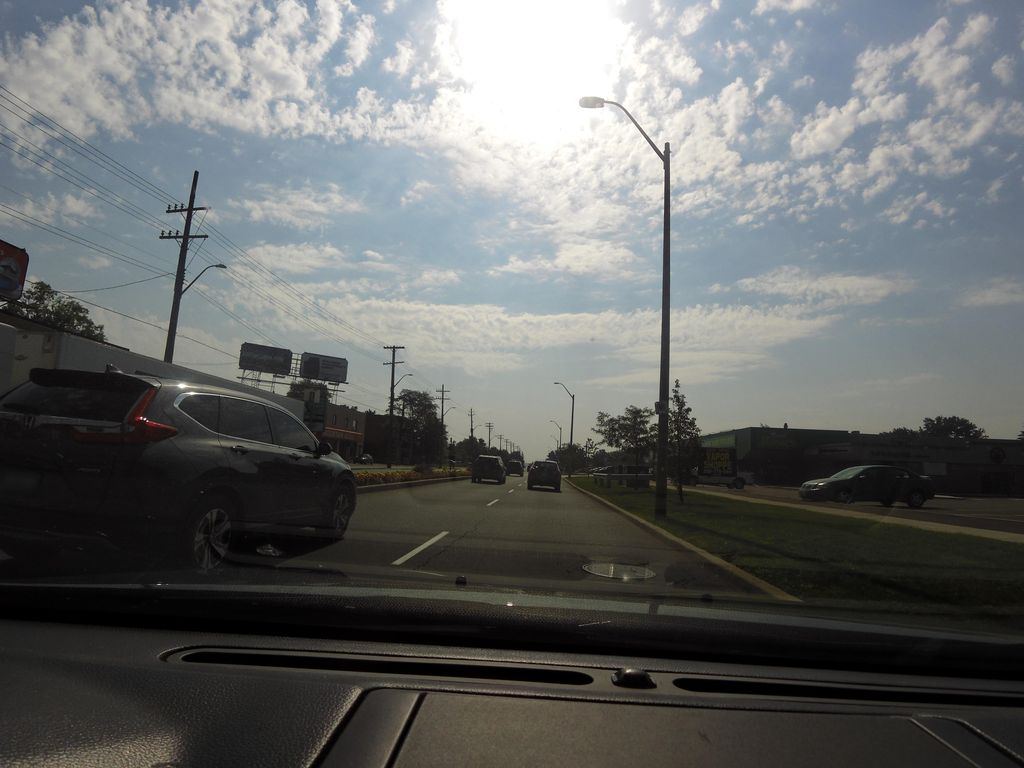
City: hamilton